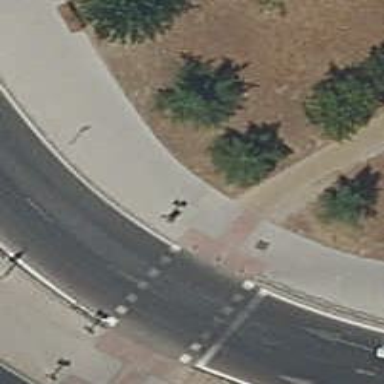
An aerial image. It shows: Footway made of paving stones.